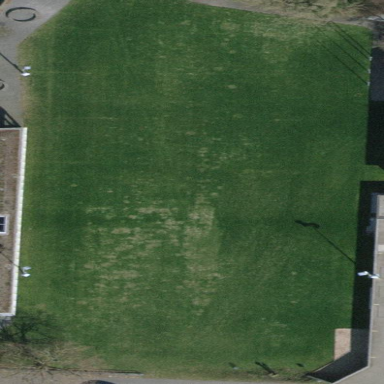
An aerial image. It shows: Multi-sport pitch with grass surface for leisure land activities.